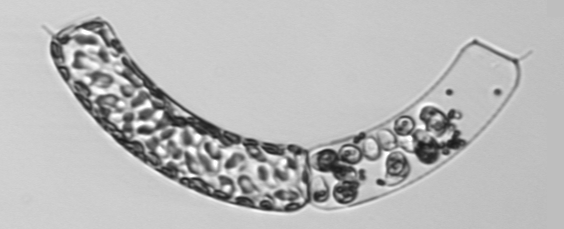
Label: Guinardia_striata